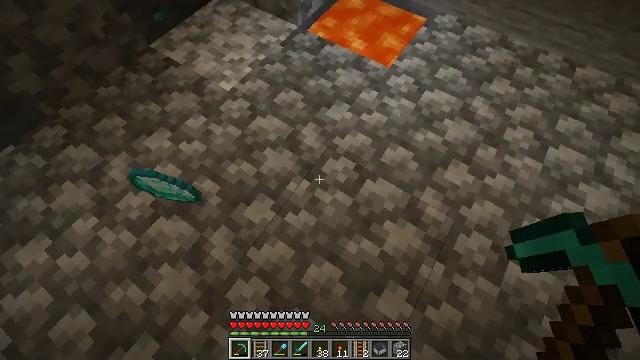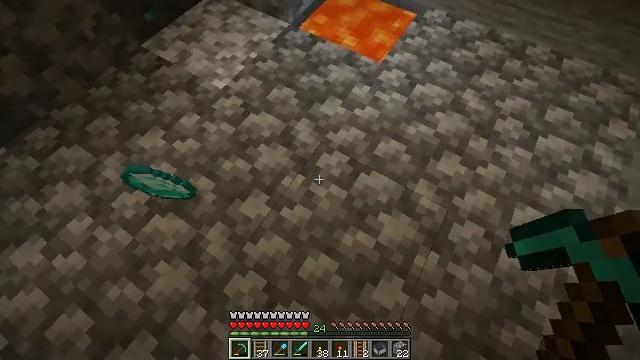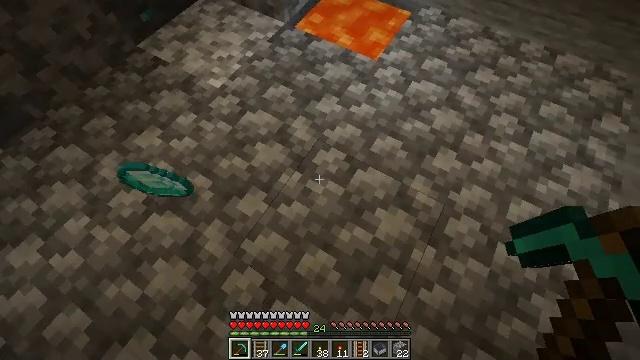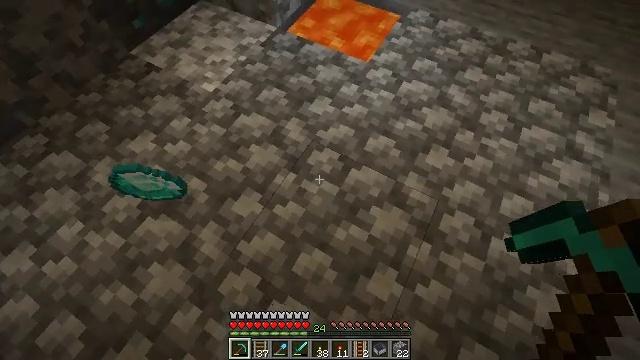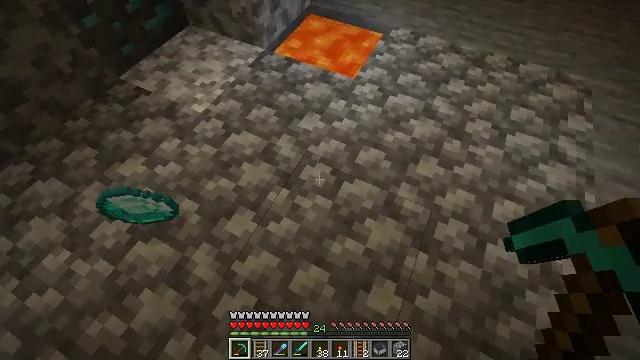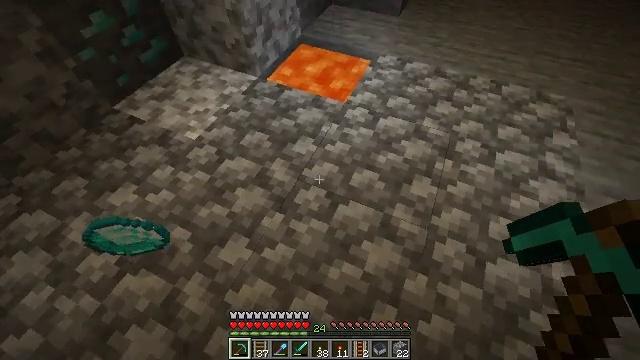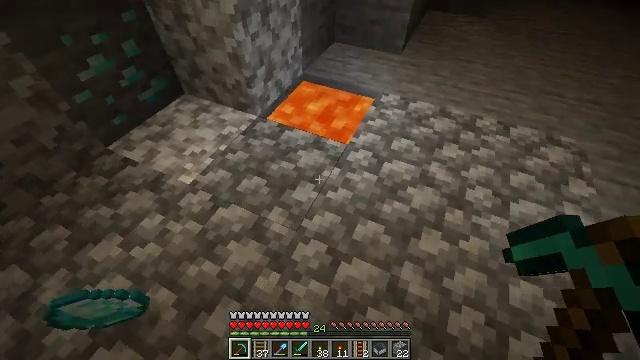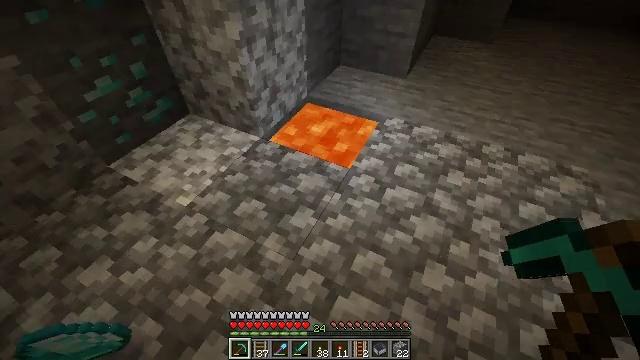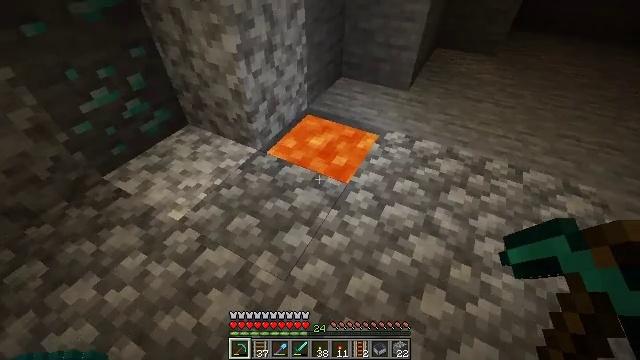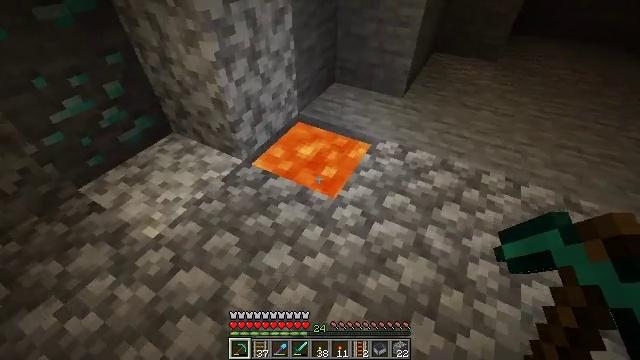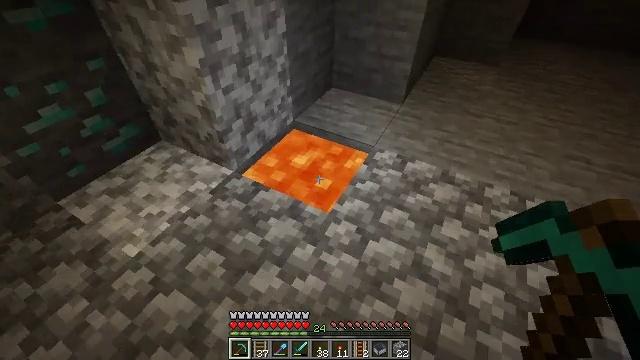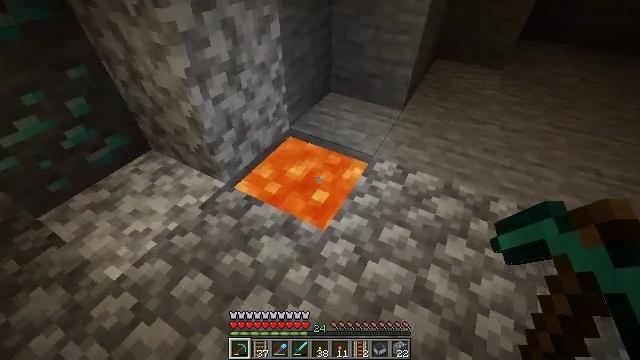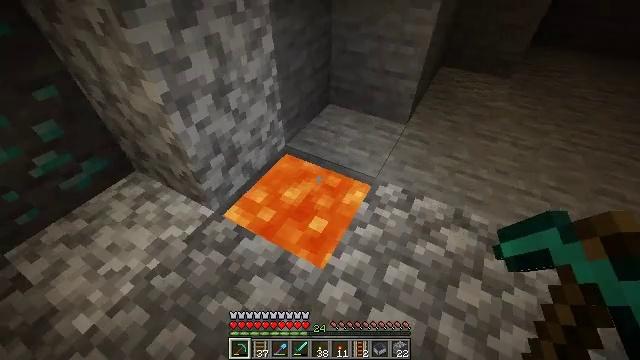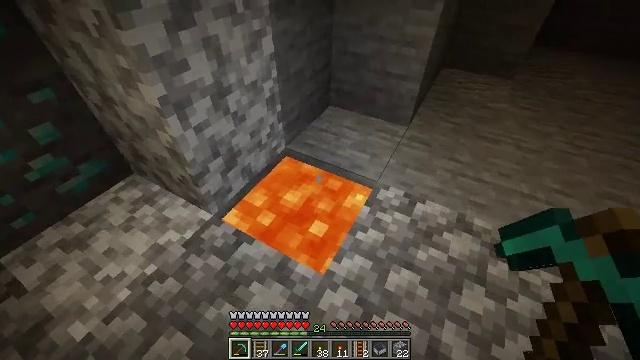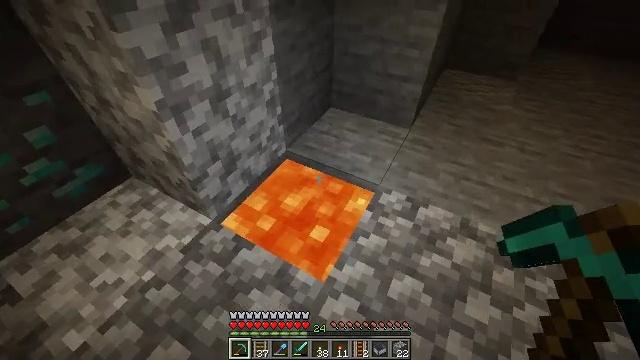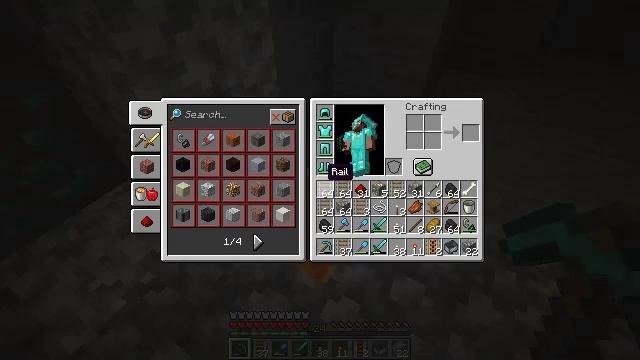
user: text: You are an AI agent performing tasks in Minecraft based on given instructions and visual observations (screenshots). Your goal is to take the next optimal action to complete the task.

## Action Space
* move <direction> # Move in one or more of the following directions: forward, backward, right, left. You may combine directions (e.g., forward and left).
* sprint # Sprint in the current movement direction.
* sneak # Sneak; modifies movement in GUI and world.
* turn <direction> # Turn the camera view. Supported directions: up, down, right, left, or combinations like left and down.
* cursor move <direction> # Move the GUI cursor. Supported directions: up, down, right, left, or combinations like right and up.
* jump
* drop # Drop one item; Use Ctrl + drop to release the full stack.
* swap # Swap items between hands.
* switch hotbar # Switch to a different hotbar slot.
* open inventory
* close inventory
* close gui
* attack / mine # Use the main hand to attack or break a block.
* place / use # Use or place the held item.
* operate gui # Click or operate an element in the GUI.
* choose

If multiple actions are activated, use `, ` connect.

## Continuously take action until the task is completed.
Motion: motion action
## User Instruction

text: Remove a string from the inventory.
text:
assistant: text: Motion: turn right
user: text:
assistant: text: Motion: no_op
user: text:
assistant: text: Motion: turn right and up
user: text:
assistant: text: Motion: turn right and up
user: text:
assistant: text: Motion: move forward, turn right and up
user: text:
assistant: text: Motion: move forward, turn up
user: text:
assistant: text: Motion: move forward and move right, turn left and up
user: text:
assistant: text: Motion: move forward and move right, turn left and up
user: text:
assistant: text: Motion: move forward
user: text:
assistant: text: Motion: move forward
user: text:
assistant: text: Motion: move forward
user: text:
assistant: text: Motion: no_op
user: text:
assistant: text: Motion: no_op
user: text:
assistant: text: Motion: no_op
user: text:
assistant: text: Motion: open inventory
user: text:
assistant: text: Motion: open inventory
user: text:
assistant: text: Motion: open inventory
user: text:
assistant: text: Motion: open inventory
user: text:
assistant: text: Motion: cursor move right
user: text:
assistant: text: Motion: cursor move right
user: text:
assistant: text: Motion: cursor move right
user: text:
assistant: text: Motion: no_op
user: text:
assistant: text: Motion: no_op
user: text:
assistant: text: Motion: no_op
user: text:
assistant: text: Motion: cursor move down
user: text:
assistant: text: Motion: no_op
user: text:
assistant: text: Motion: no_op
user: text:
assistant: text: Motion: no_op
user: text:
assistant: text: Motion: no_op
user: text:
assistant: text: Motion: cursor move up